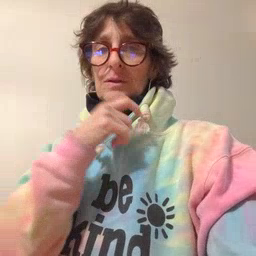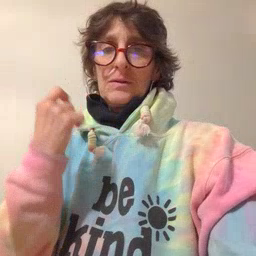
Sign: dryer